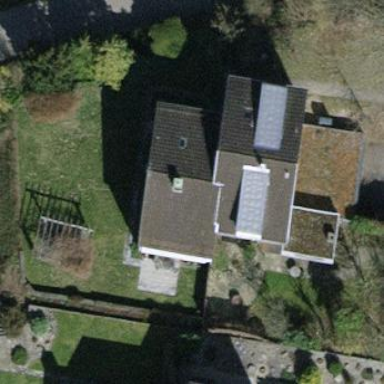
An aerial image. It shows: Building with tile roof.